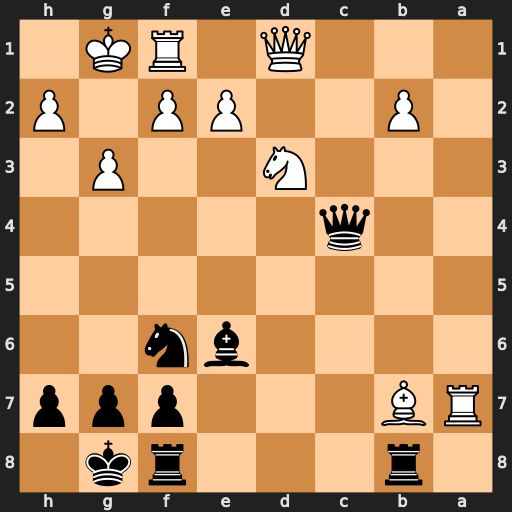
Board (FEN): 1r3rk1/RB3ppp/4bn2/8/2q5/3N2P1/1P2PP1P/3Q1RK1
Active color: b
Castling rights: -
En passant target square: -
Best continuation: Qc7 Qc1 Qb6 Qc5 Rxb7 Qxb6 Rxb6